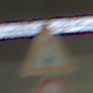
Verkehrszeichen: Lichtzeichenanlage
Zusatzzeichen unten: Ueberholverbot
Umgebung: Indoor, Special
Tageszeit: NotSpecified
Wetter: NotSpecified
Licht: Artificial
Jahreszeit: NotSpecified
Kontrast: HighContrast